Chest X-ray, PA view. Patient: 55 years old, sex F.
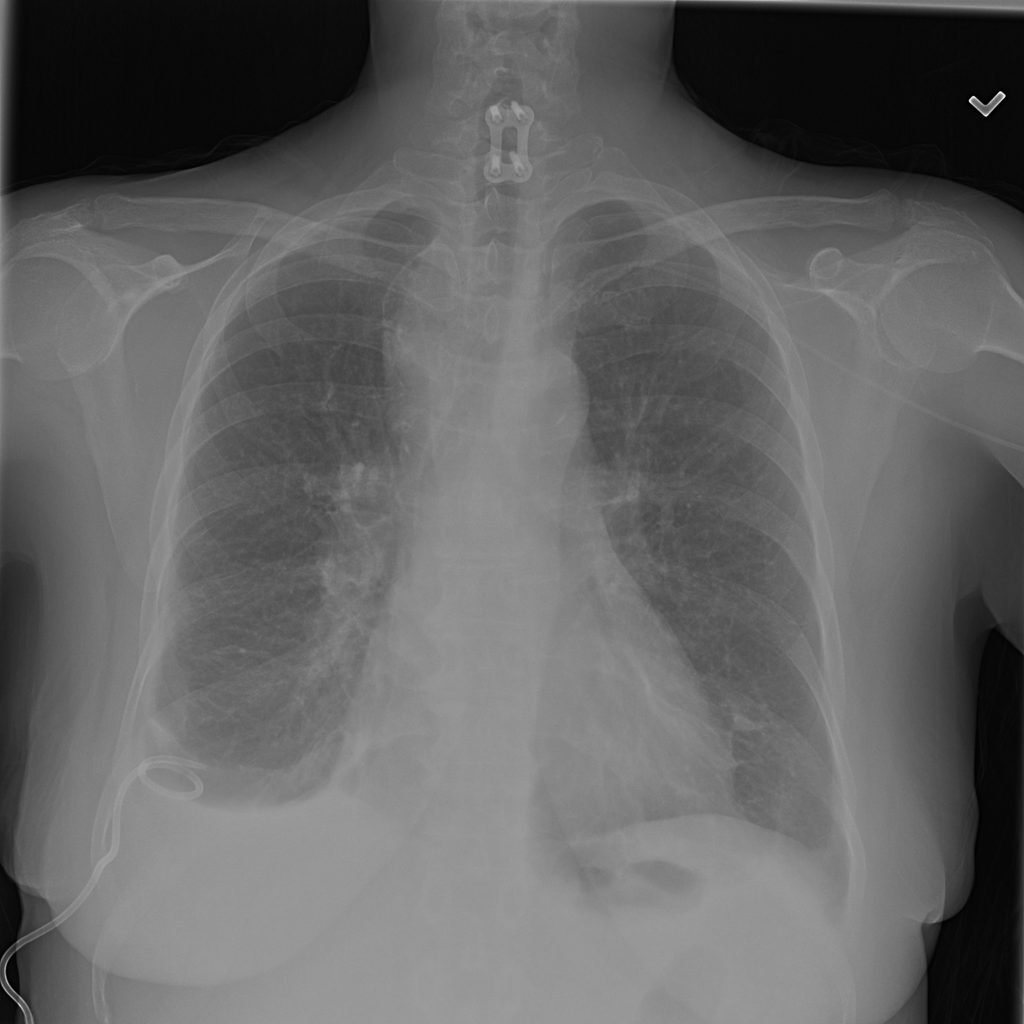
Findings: Atelectasis, Mass